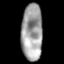
Tissue: lung
Cell type: Endothelial cells
Senescence score: 0.2068
Nuclear area (px): 1178
Mean DAPI intensity: 159.705